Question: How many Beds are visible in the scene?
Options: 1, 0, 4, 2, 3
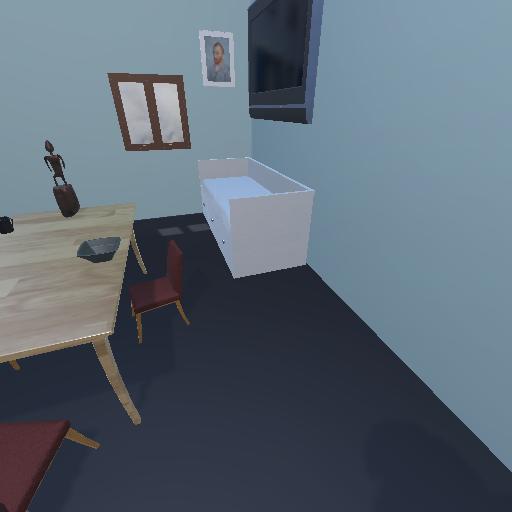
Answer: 1